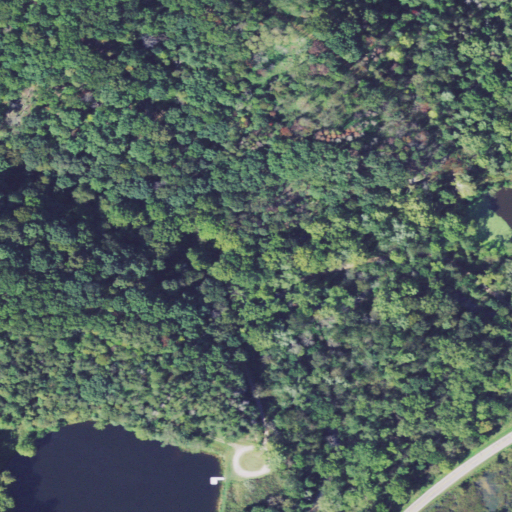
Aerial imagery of valley in Ohio named Buckeye Hollow containing deciduous forest, open water, mixed forest, open development, and woody wetlands